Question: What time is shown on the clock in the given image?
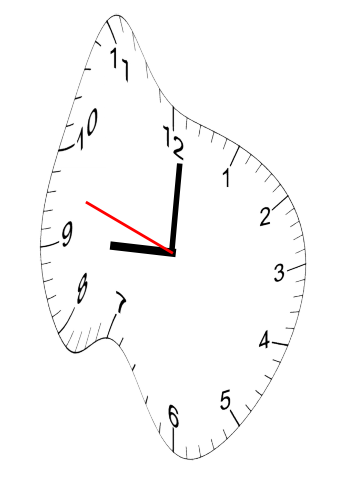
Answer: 09:00:48